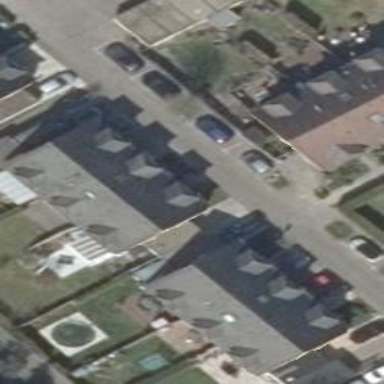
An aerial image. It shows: Terrace building.